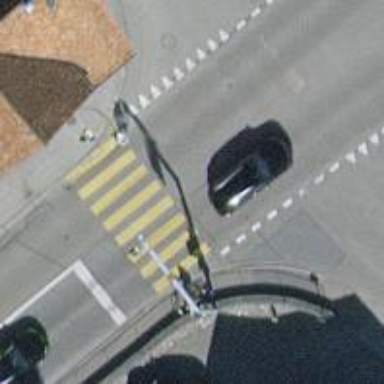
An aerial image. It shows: Road crossing with traffic signals.